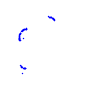
Particle: proton